Question: What app is shown?
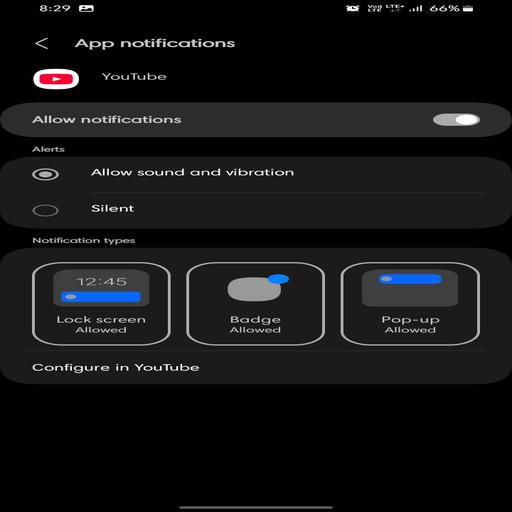
Answer: YouTube